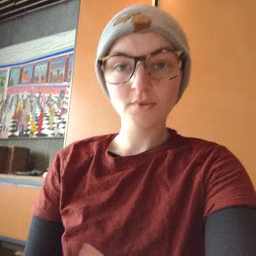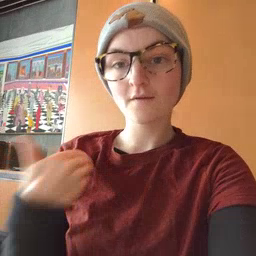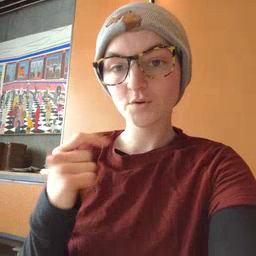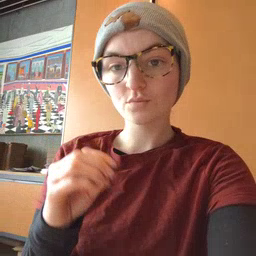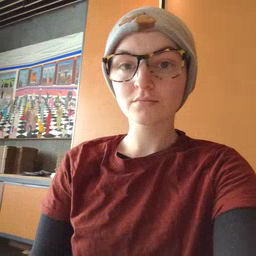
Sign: haveto